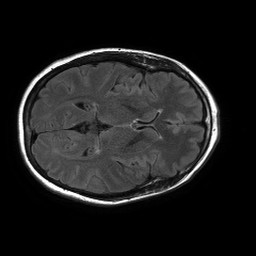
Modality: FLAIR
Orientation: axial
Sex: female
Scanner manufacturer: philips
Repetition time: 11 s
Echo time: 0.125 s